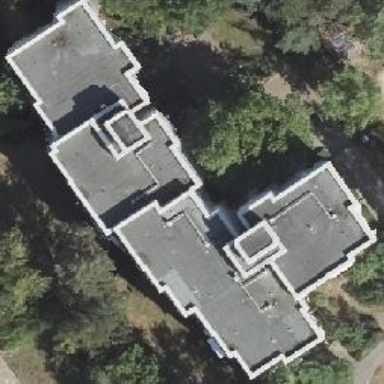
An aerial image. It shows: View of apartment building.